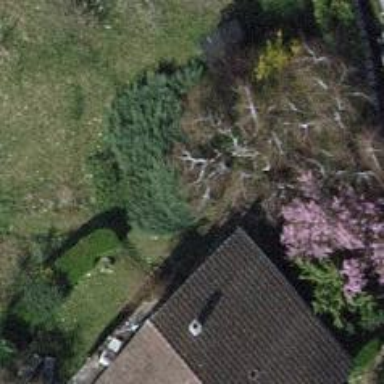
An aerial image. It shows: Garden with evergreen needle-leaved trees.